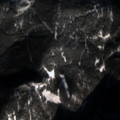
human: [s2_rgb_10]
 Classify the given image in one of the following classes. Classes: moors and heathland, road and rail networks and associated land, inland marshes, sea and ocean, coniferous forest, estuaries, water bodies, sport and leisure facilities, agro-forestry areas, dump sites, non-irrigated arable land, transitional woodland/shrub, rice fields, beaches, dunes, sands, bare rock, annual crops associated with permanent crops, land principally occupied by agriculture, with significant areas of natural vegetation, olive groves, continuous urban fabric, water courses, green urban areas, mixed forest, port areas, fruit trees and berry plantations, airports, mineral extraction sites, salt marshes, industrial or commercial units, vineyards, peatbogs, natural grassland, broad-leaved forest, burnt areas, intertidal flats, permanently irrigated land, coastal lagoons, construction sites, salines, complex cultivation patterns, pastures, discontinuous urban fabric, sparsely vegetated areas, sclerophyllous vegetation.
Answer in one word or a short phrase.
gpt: coniferous forest